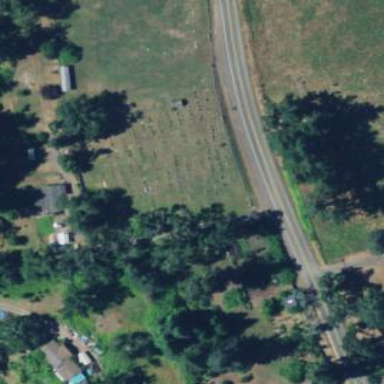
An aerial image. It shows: Cemetery.